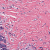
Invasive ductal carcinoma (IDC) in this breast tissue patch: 0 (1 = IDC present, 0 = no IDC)